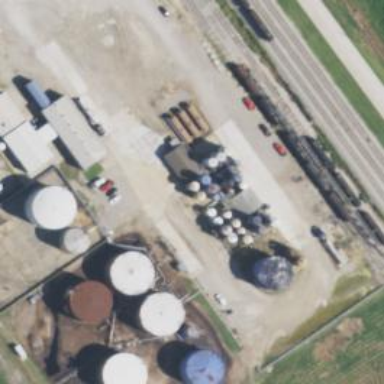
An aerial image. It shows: Storage tank with man-made structure.